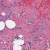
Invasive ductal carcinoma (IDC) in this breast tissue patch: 0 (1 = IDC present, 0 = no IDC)